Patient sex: F
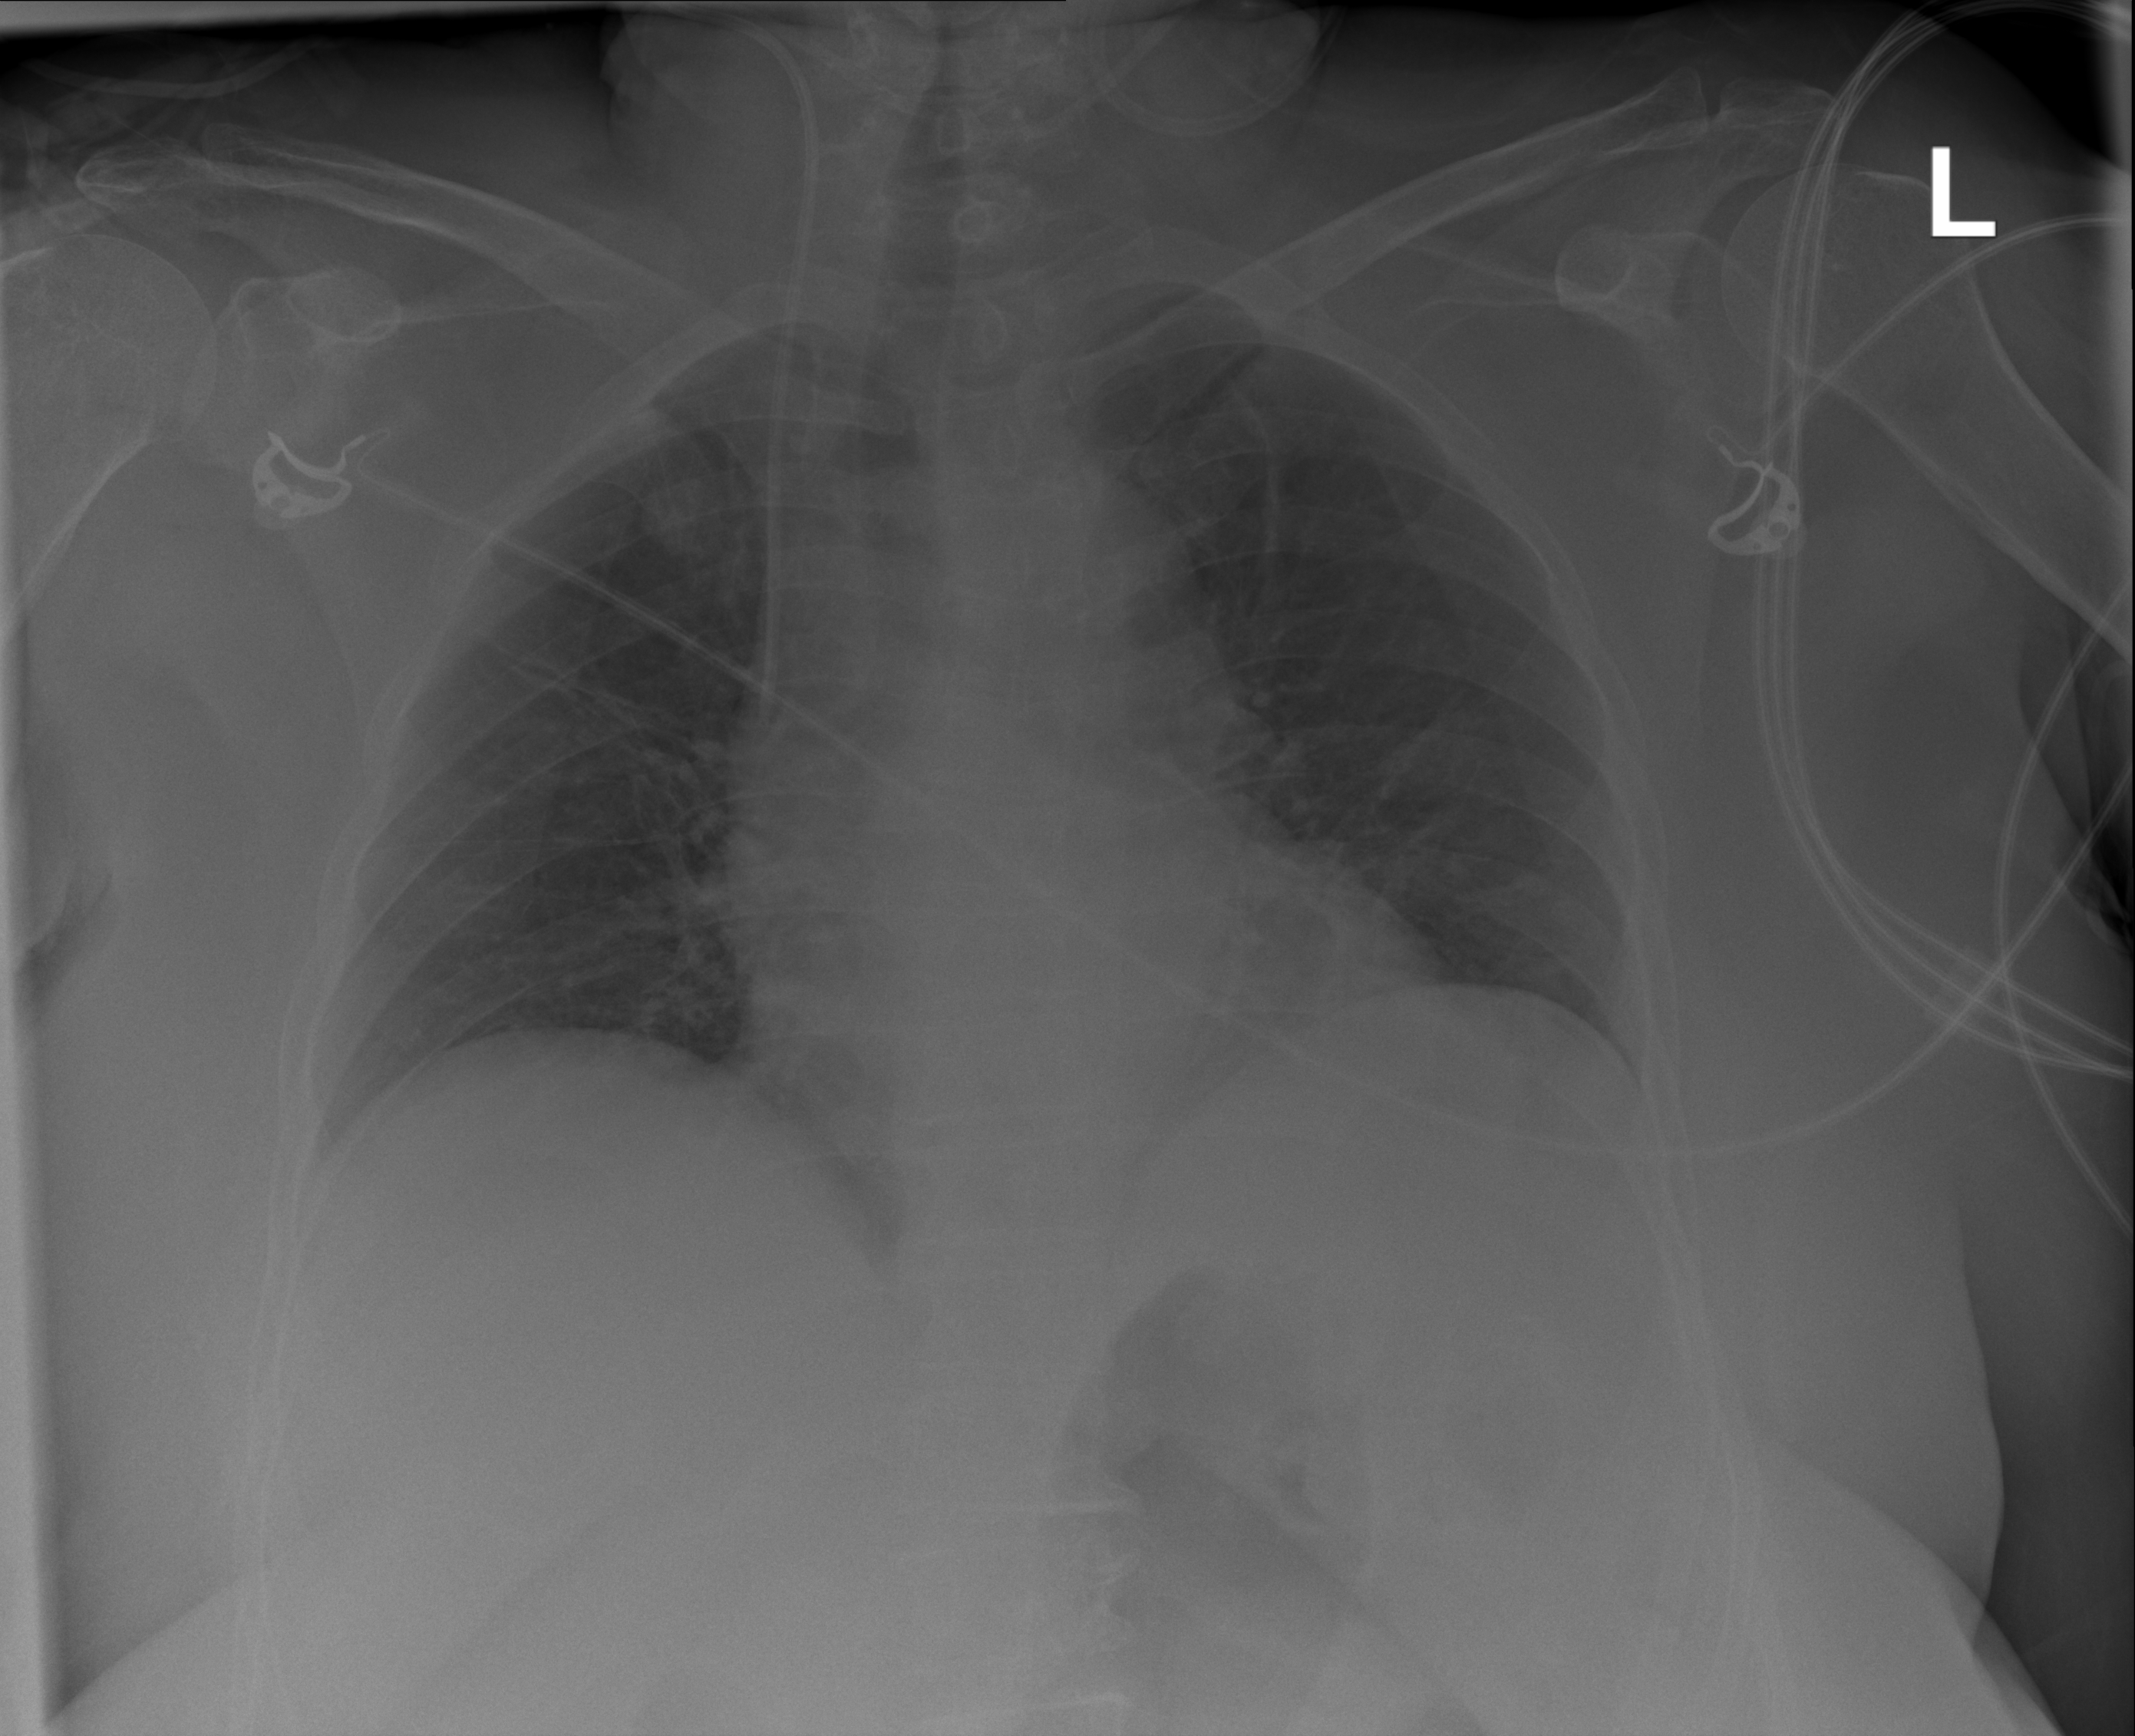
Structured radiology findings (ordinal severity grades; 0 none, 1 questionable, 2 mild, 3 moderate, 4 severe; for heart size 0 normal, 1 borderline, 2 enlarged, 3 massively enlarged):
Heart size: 1
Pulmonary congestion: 1
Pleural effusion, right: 0
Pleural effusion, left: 0
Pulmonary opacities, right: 0
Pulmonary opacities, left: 0
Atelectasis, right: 2
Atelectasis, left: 2